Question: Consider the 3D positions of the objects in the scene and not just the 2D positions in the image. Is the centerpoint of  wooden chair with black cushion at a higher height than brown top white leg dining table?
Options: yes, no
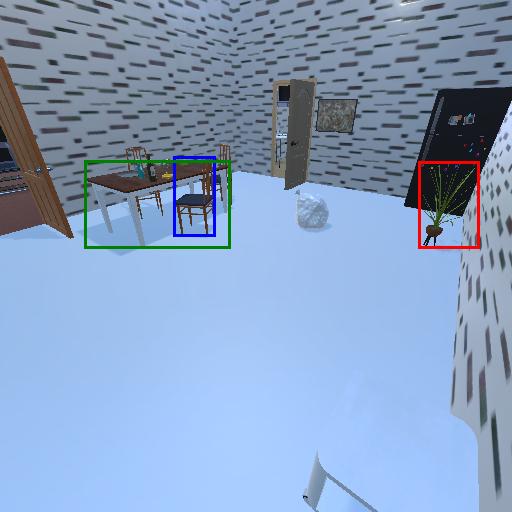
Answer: yes